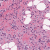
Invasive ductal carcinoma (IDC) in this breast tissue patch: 1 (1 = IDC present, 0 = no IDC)